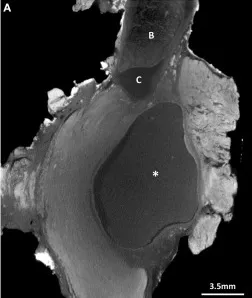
Excised thyroglossal duct cyst specimen from a 6-year-old male patient (case 3).
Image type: radiology (mri)